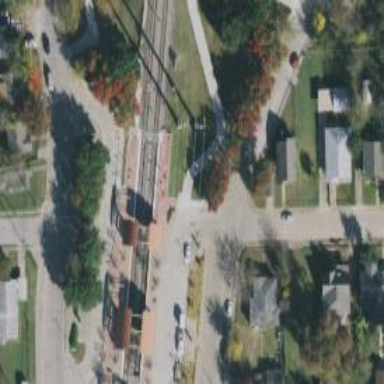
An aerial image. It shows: Railway crossing.